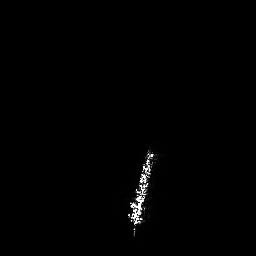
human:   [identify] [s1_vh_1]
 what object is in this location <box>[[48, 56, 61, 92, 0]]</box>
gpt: <ref>1 large ship at the bottom</ref>